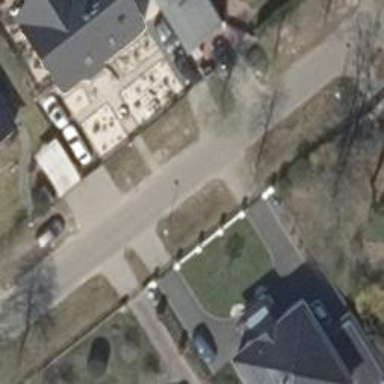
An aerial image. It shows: Footway.